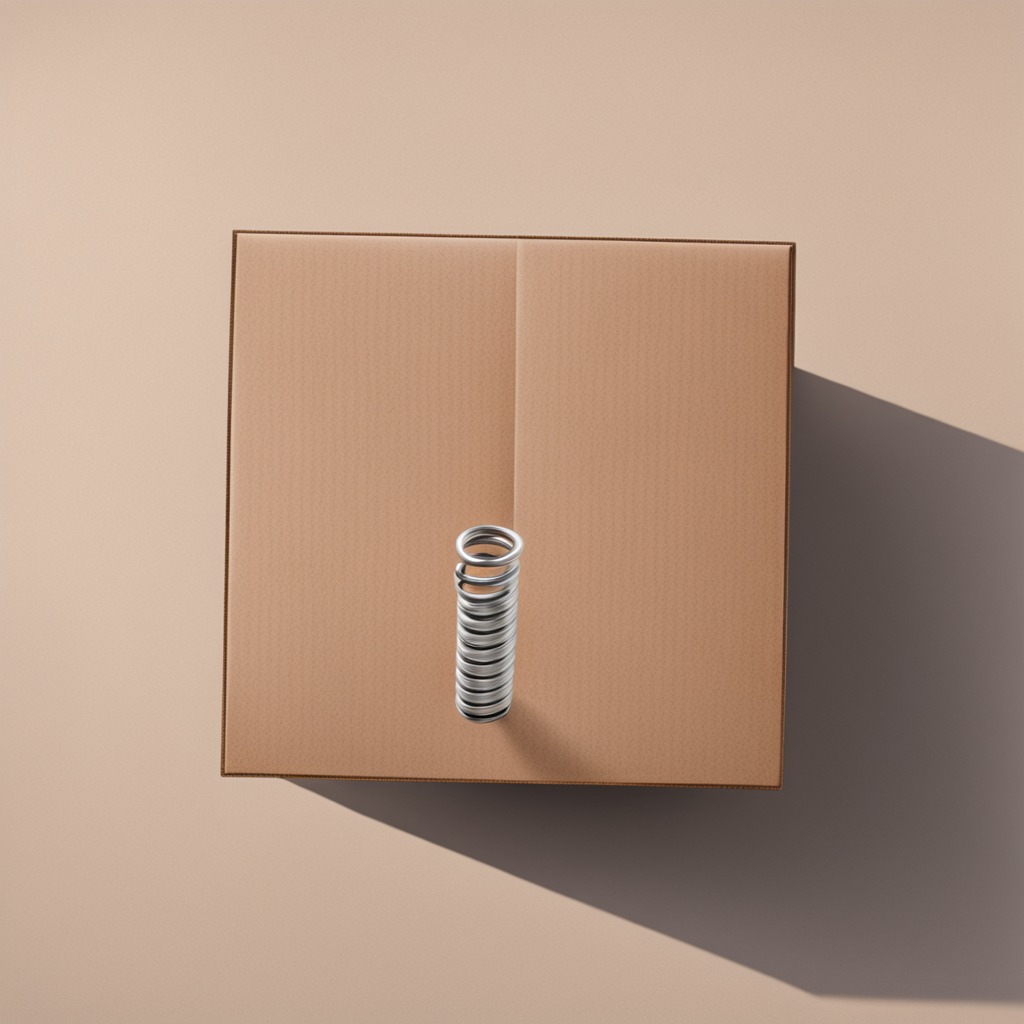
A coiled metal spring is lying on the cardboard box surface.